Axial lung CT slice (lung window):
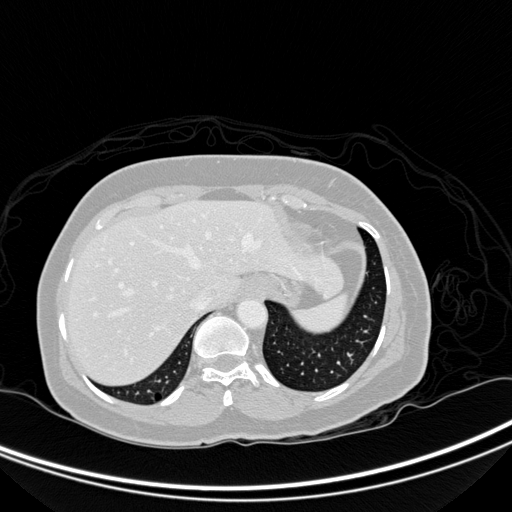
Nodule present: no